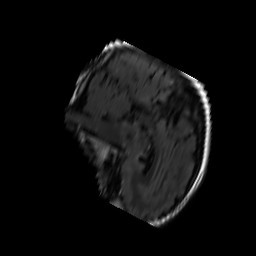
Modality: FLAIR
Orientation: sagittal
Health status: ill
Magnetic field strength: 3 T